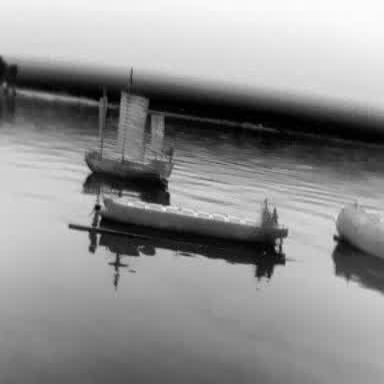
There is a sailboat in the infrared image.